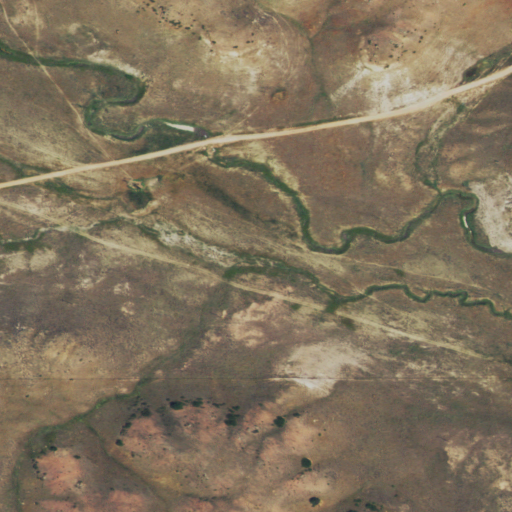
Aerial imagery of valley in Wyoming named Haire Draw containing grassland and shrub